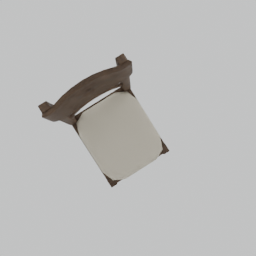
Label: furniture